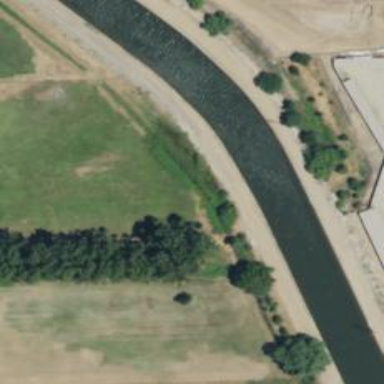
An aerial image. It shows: Canal.